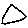
Label: triangle